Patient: sex M, age 53
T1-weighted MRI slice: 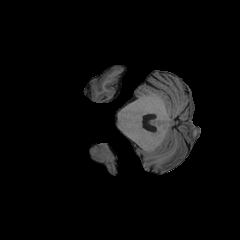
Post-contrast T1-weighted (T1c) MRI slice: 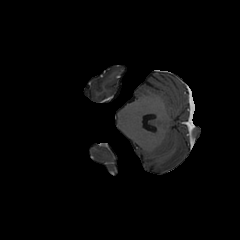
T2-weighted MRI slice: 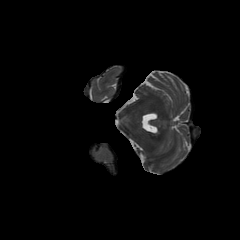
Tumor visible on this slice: no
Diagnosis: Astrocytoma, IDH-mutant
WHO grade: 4